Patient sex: F
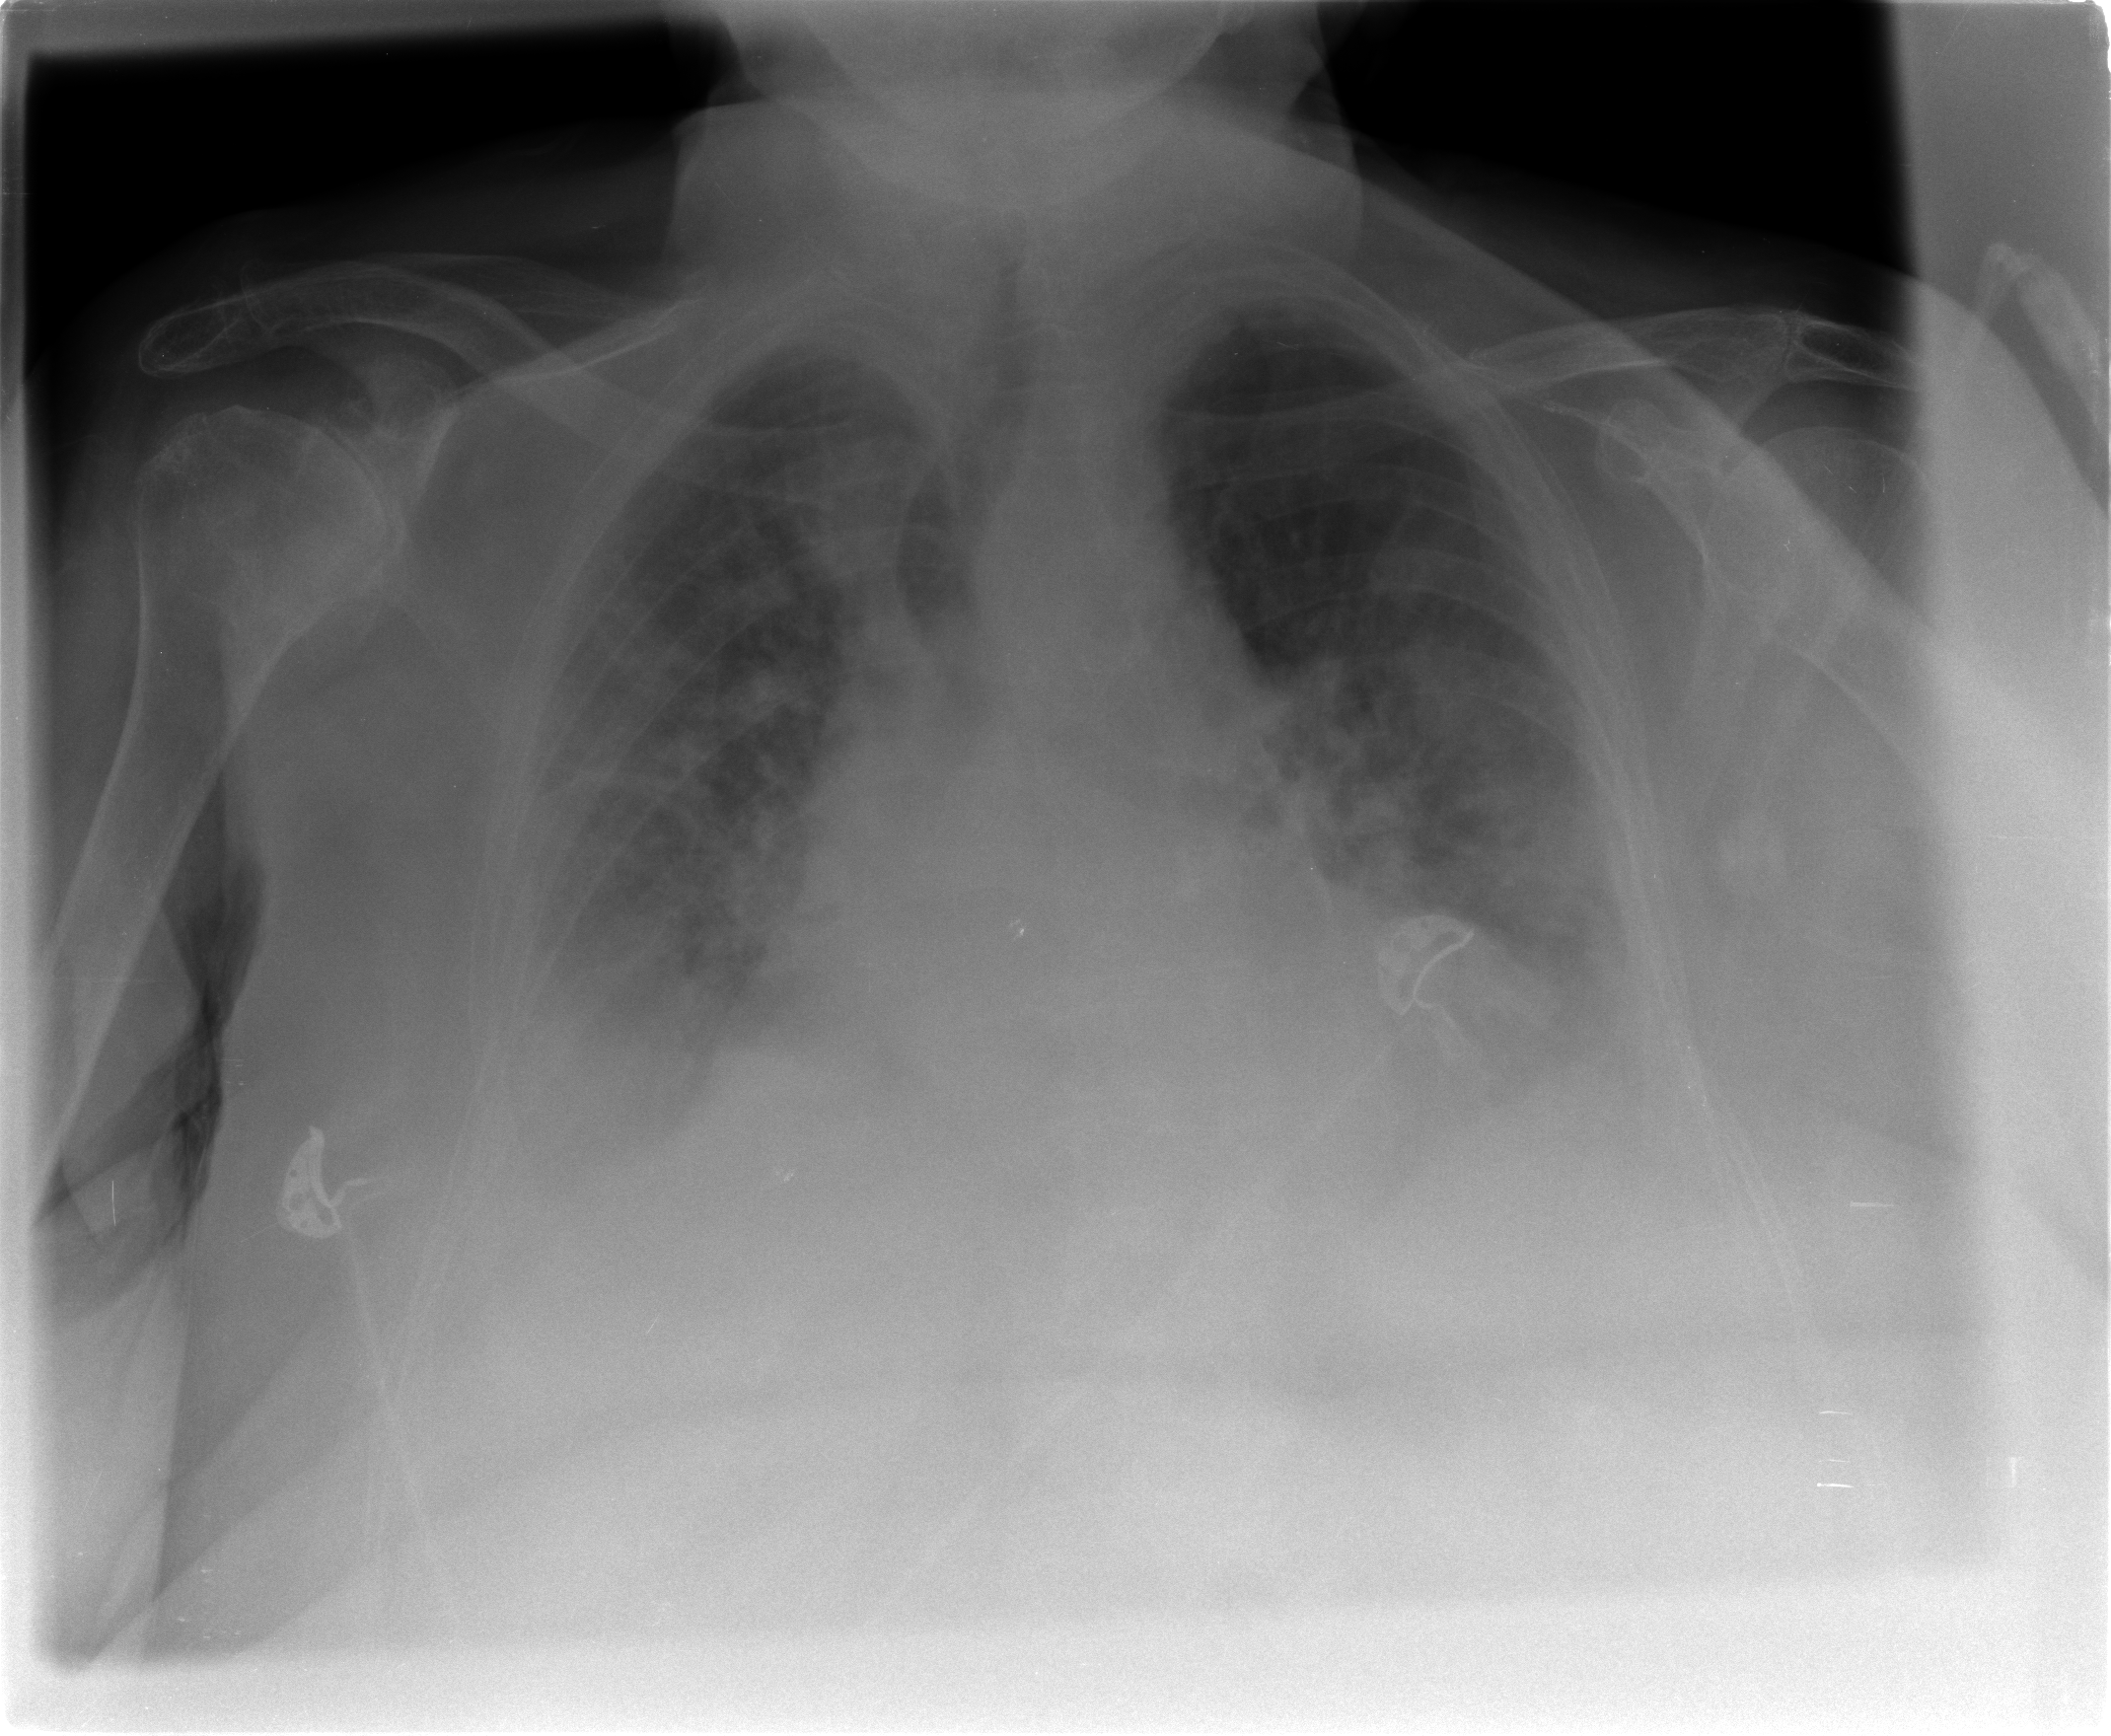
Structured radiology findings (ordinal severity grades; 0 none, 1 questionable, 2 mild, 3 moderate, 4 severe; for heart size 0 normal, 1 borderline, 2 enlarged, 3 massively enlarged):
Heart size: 2
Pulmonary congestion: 2
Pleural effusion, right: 2
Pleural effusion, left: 1
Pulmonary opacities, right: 2
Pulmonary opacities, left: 2
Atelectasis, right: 2
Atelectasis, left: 2